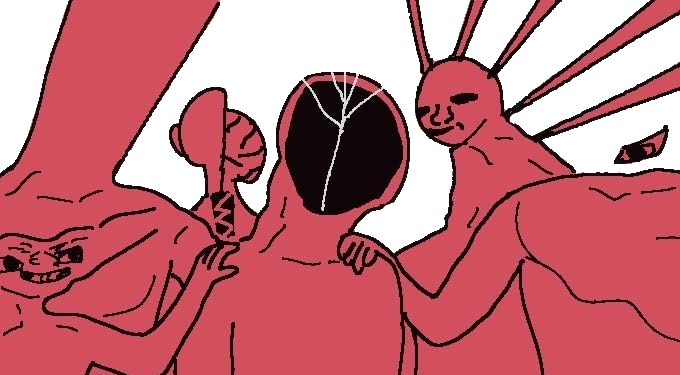
Label: 5_Brainlet